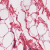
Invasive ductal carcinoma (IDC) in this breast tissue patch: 0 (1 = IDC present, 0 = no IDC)